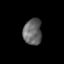
Tissue: skin
Cell type: Others
Senescence score: 0.7077
Nuclear area (px): 475
Mean DAPI intensity: 102